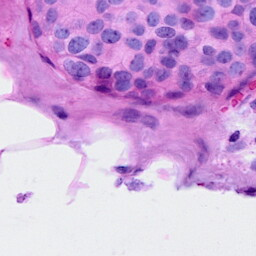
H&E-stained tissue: Breast